Question: My page has an unordered list containing 4 list items, represented in my demo by 4 green boxes. There should be a maximum of 3 list items (boxes) per line, but since my demo has 4 list items, the 4th item is pushed to a new line. This causes the 4th item to expand the entire width of the parent container.
This happens because list_item_inner is filling 100% of the width of its parent (list_item), which is to be 32% (like the others), but it's clearly not the same size as the green boxes above it. I simply need regardless if there's only 1 on a line or not.
Here's my <URL>
and here's the html code for the list items:
'''
<li class="list__item">
<figure class="list__item__inner">
<a class="divLink" href="http://google.com">
<p class="vignette" style="background-image:url(http://www.albertelli.com/photoarchive/Random_2001/house_medium.jpg)"></p>
<div class="titlebox">Test </div>
<div class="locationbox">Test</div>
<div class="pricebox">Test</div>
</a>
</li>
'''
All CSS code is within the html document. Any solution? Thank you!
If relevant, the page uses FlexWrap webkit, with the script:
'''
<script>
;( function( $, window, document, undefined )
{
'use strict';
var s = document.body || document.documentElement, s = s.style;
if( s.webkitFlexWrap == '' || s.msFlexWrap == '' || s.flexWrap == '' ) return true;
var $list = $( '.list' ),
$items = $list.find( '.list__item__inner' ),
setHeights = function()
{
$items.css( 'height', 'auto' );
var perRow = Math.floor( $list.width() / $items.width() );
if( perRow == null || perRow < 2 ) return true;
for( var i = 0, j = $items.length; i < j; i += perRow )
{
var maxHeight = 0,
$row = $items.slice( i, i + perRow );
$row.each( function()
{
var itemHeight = parseInt( $( this ).outerHeight() );
if ( itemHeight > maxHeight ) maxHeight = itemHeight;
});
$row.css( 'height', maxHeight );
}
};
setHeights();
$( window ).on( 'resize', setHeights );
$list.find( 'img' ).on( 'load', setHeights );
})( jQuery, window, document );
</script>
'''
Here's a screenshot showing list item 4 not being the same size as the others.
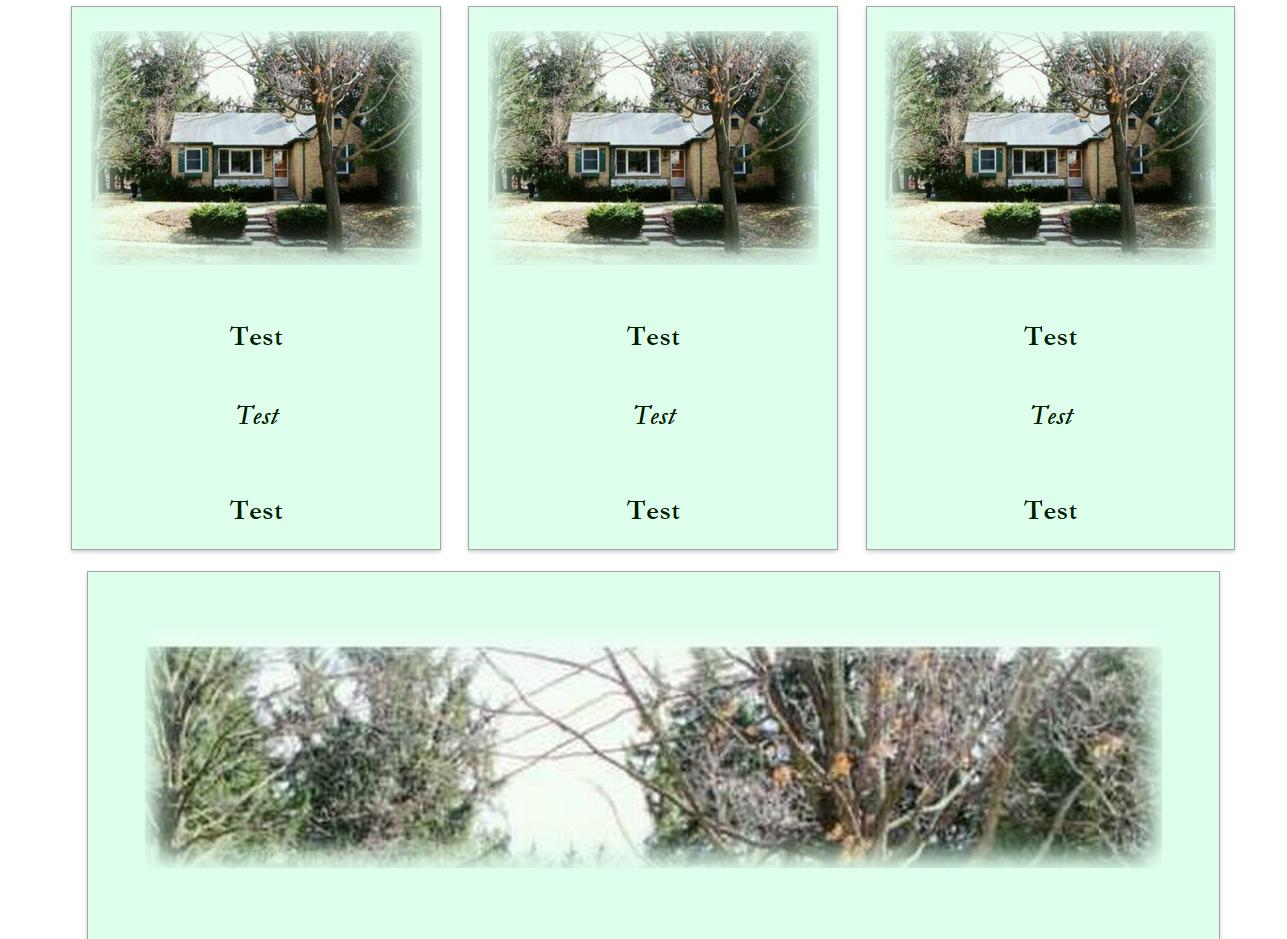
Answer: Change the CSS width property to max-width:
'''
.list__item {
max-width: 32%;
}
'''